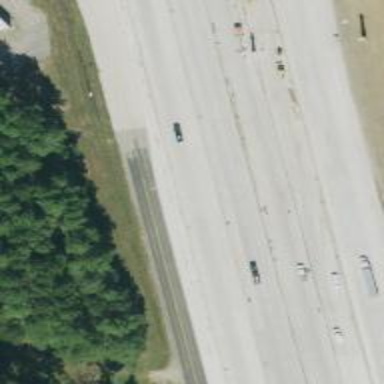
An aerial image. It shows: Asphalt motorway.